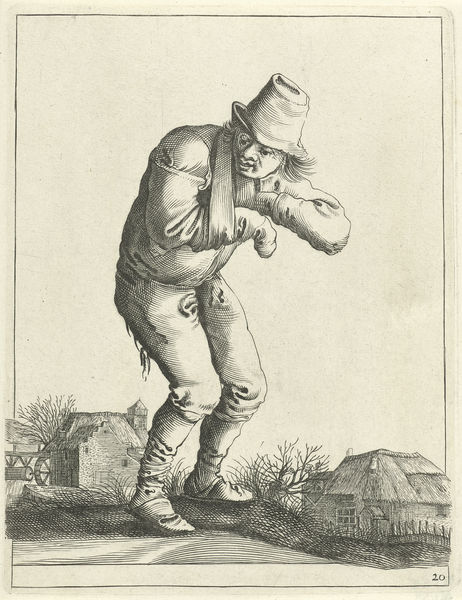
Titel: Landloper met mitella
Künstler: Pieter Jansz. Quast
Standort: Amsterdam
Institution: Rijksmuseum
Schlagwörter: baum, mann, weiß, bäume, hut, schwarz, haus, zaun, hose, arm, häuser, natur, haare, bauern, schuhe, verletzt, bleistift, bauernhaus, alleine, verwundeter, schlinge, riese, angegriffen, 20